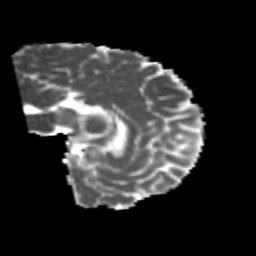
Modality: MD
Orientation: sagittal
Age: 24
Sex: male
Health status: healthy
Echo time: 0.074 s